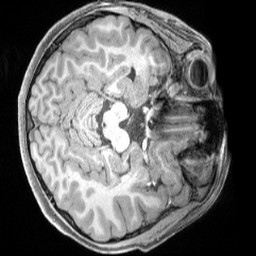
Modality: T1w
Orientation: axial
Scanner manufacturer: siemens
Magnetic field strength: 3 T
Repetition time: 2.4 s
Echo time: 0.00224 s